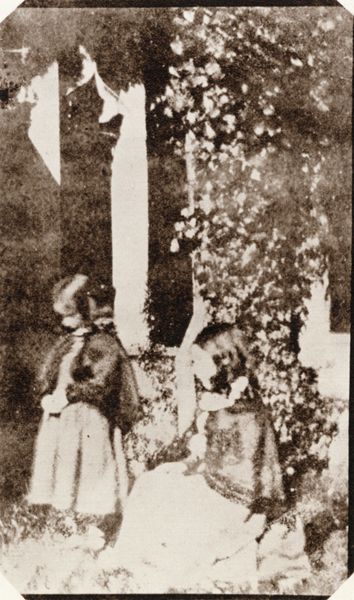
Titel: Zwei kleine Mädchen im Kloster von Lacock Abbey (Rosamund und Ela, die beiden älteren Töchter Talbots)
Künstler: William Henry Fox Talbot
Schlagwörter: baum, blätter, dunkel, laub, schatten, umhang, weiß, menschen, mädchen, sitzen, blumen, fenster, frisur, haar, hell, kleid, kleider, licht, pfeiler, profil, schwarz, säule, tür, blick, blüten, gebäude, haus, wiese, hochformat, rock, alt, jacke, stehen, hände, sonne, haare, sitzend, stehend, kind, personen, pflanze, pflanzen, locken, kinder, garten, ranken, sommer, zwei, röcke, schuhe, zöpfe, mauer, klein, monochrom, türe, bank, sepia, gefaltet, stufe, stufen, weste, stola, mittagssonne, geschwister, schwestern, unscharf, foto, fotografie, helligkeit, draußen, schwarz weiss, mäntel, schwester, freud, ranke, photo, tracht, verschwommen, efeu, leid, umhänge, huntergrund, cape, aufnahme, fot, photografie, daguerrotypie, mantilla, hände gefaltet, mäntelchen, verchwommen, überbelichtet, sitzend#, kopf gesenkt, 2, mädehcne, wand hauswand, caroll, sonnenplatz